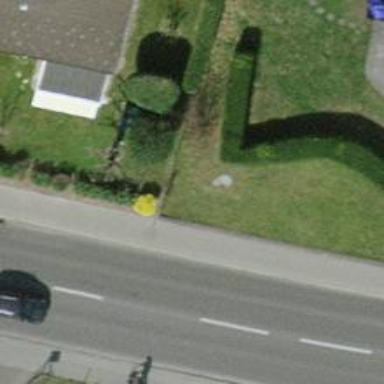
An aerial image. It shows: Hedge acting as barrier.